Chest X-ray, PA view. Patient: 32 years old, sex F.
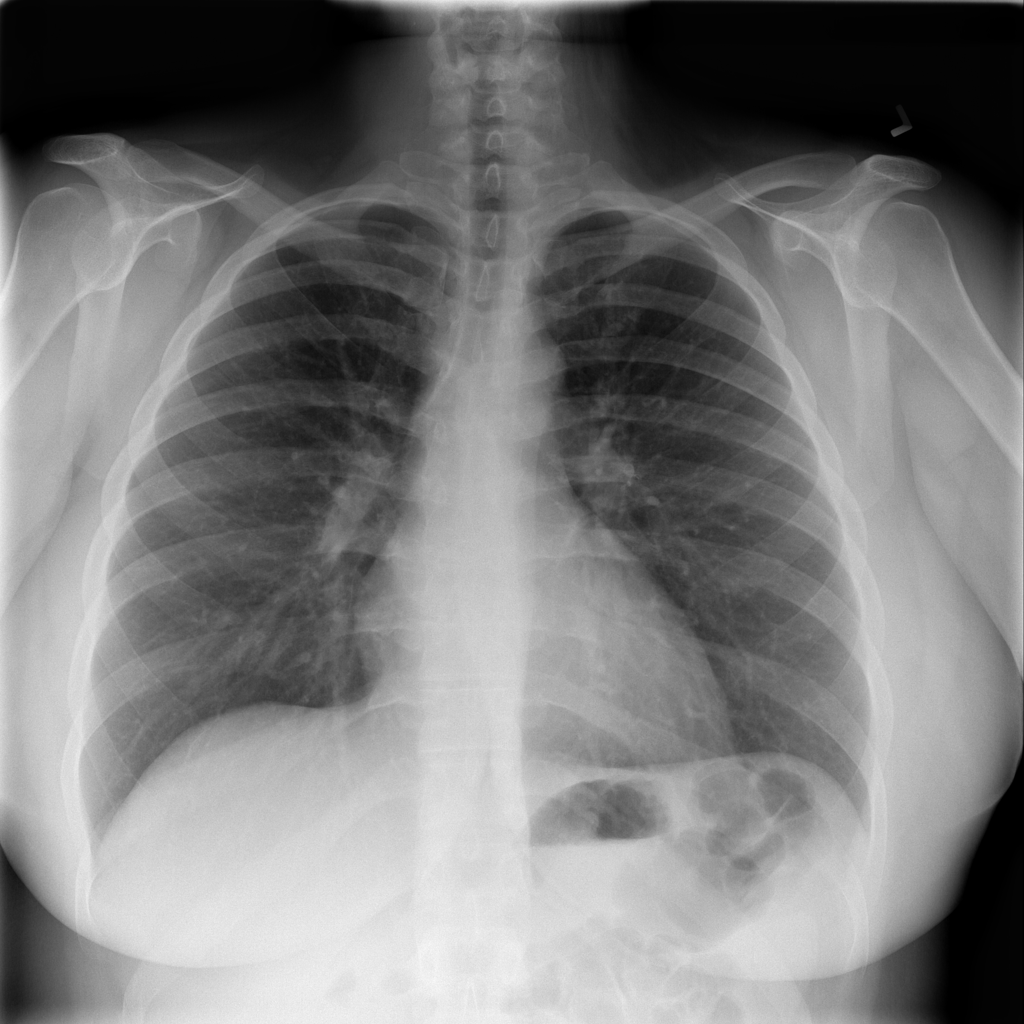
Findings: No Finding